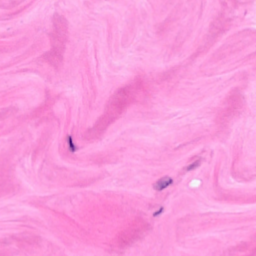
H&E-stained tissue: Breast